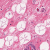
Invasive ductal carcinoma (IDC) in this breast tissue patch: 0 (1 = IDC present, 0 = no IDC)